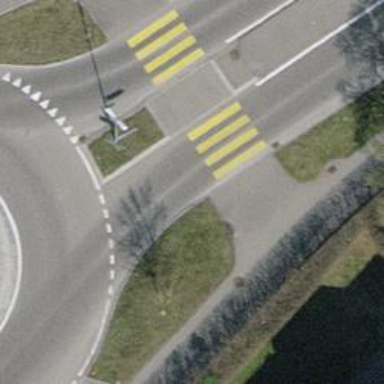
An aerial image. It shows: Uncontrolled road crossing with markings.